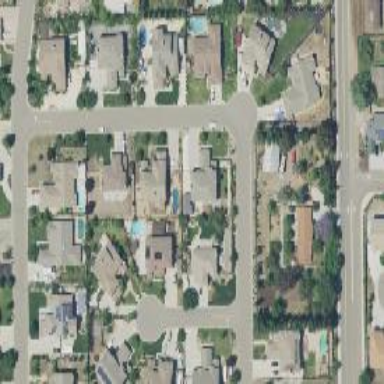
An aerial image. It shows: Residential area composed of single-family homes.